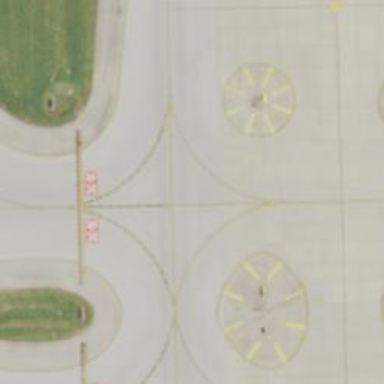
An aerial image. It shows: Image of taxiway at airport.